Question: I have an array of 'BufferedImage''s. In the example breakpoint the array contains two elements. Anyway the length property returns the value of 20. How is that even possible?

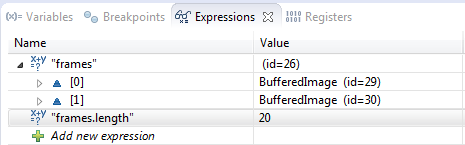
Answer: That seems like an IDE setting. It will only show the non-null elements in the array in debug view. Eclipse does this.